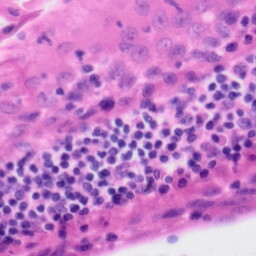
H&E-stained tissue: Tonsil